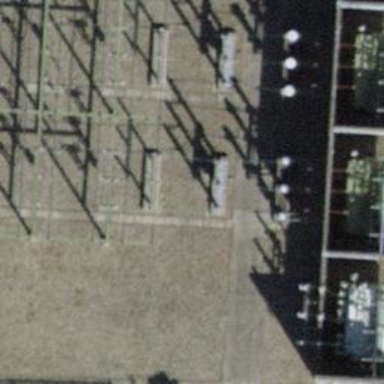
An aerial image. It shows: Insulator used in power systems.